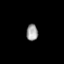
Tissue: prostate
Cell type: Fibroblasts
Senescence score: 0.7151
Nuclear area (px): 187
Mean DAPI intensity: 155.775